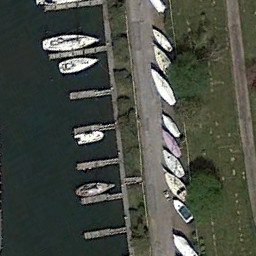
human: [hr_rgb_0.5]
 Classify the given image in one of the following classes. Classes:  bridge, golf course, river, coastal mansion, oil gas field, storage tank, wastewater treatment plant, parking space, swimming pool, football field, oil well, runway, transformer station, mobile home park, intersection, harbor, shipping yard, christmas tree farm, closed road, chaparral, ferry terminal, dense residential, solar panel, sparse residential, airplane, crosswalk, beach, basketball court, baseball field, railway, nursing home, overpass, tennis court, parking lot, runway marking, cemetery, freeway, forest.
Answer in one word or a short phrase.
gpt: ferry terminal